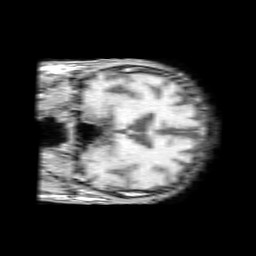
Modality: T1w
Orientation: coronal
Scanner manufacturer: philips
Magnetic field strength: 1.5 T
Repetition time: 0.2035 s
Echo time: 0.001809 s